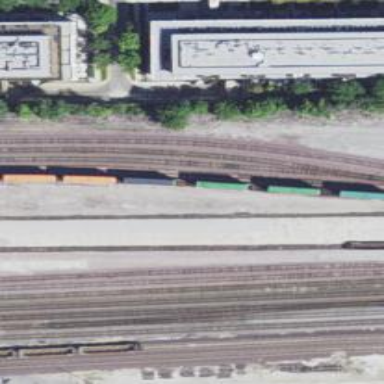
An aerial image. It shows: Railway yard.